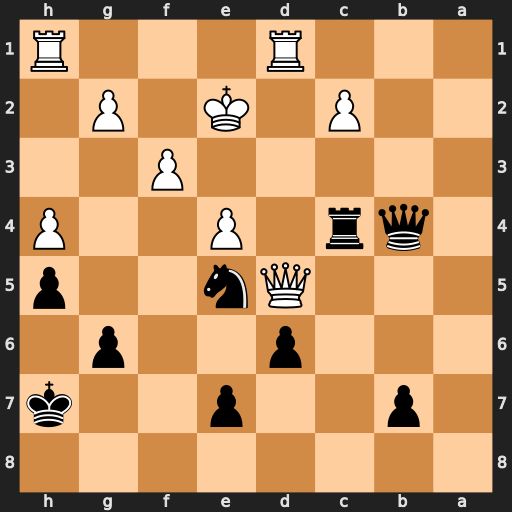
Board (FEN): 8/1p2p2k/3p2p1/3Qn2p/1qr1P2P/5P2/2P1K1P1/3R3R
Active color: b
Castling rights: -
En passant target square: -
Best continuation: Rxc2+ Rd2 e6 Qxb7+ Qxb7